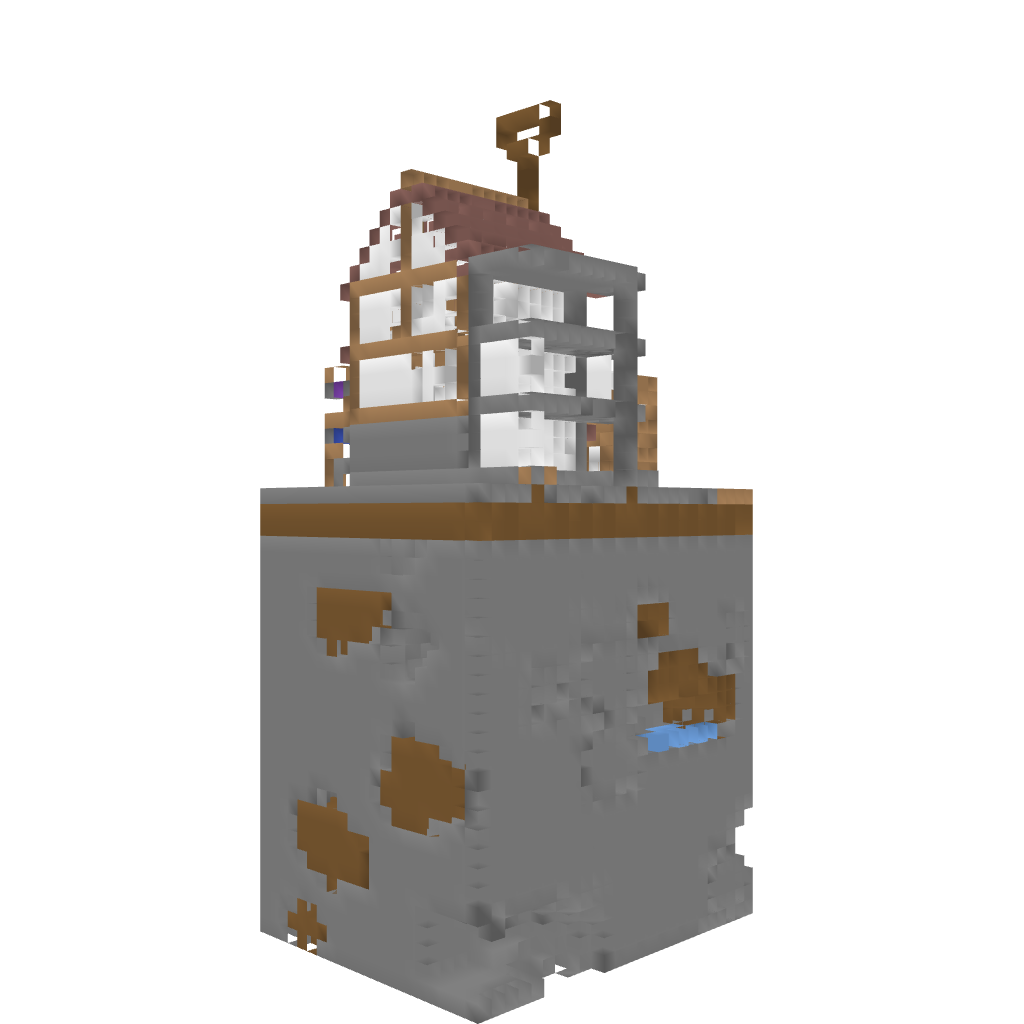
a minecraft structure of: Spade Shop lot of earth below house